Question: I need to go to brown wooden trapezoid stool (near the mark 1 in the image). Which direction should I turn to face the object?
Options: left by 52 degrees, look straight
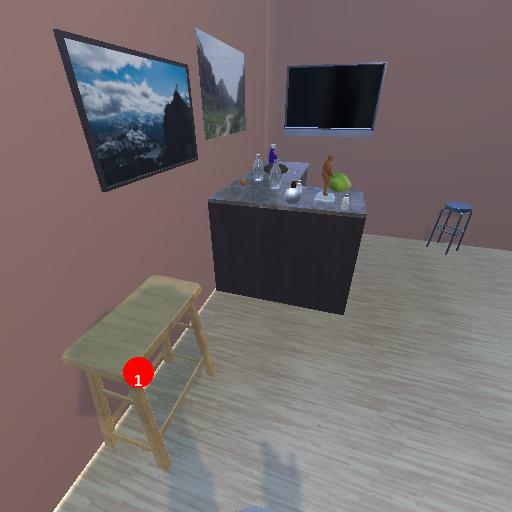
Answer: left by 52 degrees